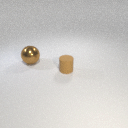
large brown metal sphere to the left of small brown rubber cylinder